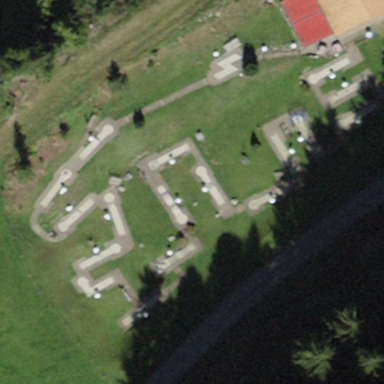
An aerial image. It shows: Miniature golf leisure land.